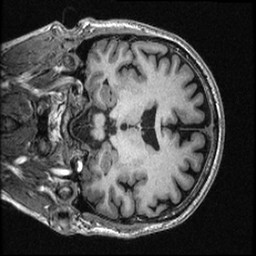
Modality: T1w
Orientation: coronal
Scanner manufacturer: ge
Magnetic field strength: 3 T
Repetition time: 0.006736 s
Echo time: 0.002996 s